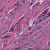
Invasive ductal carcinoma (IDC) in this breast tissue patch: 1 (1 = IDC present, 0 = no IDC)